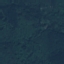
Label: Forest